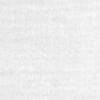
Label: no_change